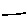
Label: line